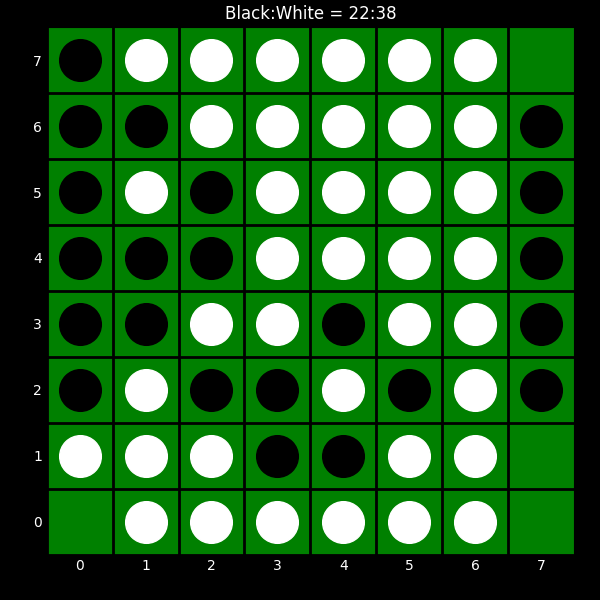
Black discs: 22
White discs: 38